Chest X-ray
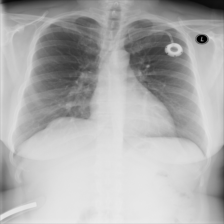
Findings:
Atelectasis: negative
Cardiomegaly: negative
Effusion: negative
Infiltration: negative
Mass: negative
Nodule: negative
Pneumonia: negative
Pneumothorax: negative
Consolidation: negative
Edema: negative
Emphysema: negative
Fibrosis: negative
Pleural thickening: negative
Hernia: negative